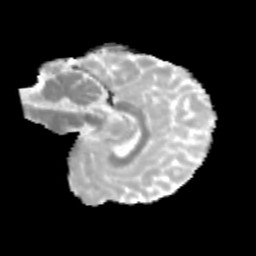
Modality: MD
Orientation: sagittal
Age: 13
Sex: female
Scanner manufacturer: siemens
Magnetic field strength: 3 T
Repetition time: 3.8 s
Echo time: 0.07 s